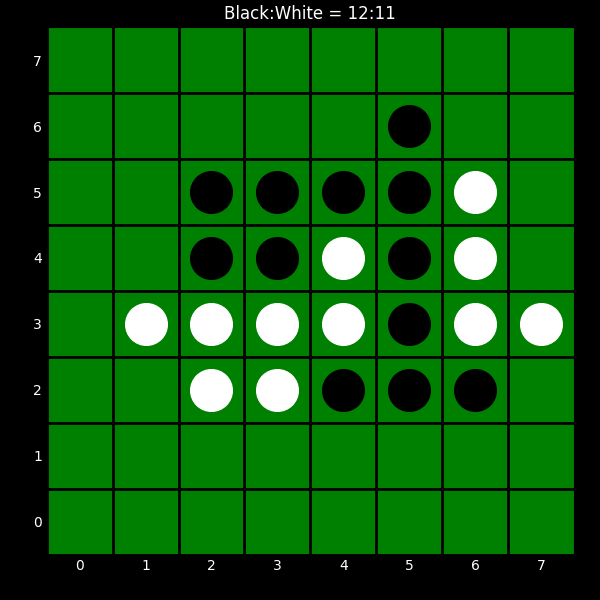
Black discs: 12
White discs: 11